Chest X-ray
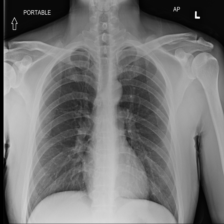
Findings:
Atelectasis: negative
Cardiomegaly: negative
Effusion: negative
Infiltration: negative
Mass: negative
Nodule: negative
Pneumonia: negative
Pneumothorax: negative
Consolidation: negative
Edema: negative
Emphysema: negative
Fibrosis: negative
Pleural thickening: negative
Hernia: negative